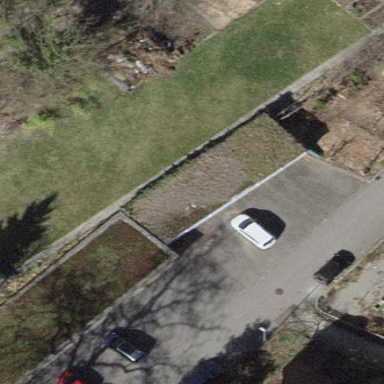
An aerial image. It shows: Garage.